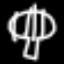
Label: mushroom